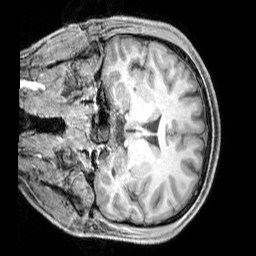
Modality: T1w
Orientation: coronal
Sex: male
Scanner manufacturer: siemens
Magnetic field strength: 3 T
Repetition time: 2.3 s
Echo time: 0.00226 s